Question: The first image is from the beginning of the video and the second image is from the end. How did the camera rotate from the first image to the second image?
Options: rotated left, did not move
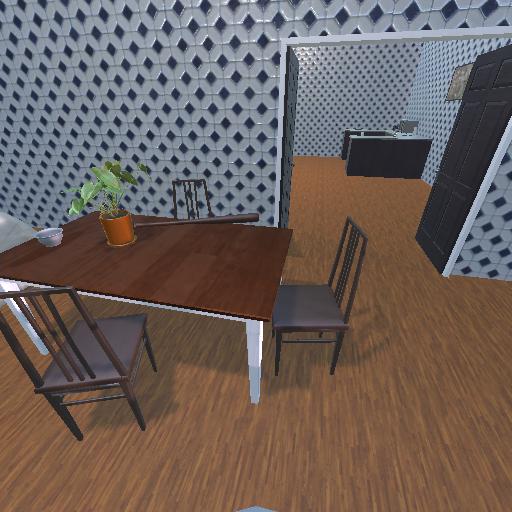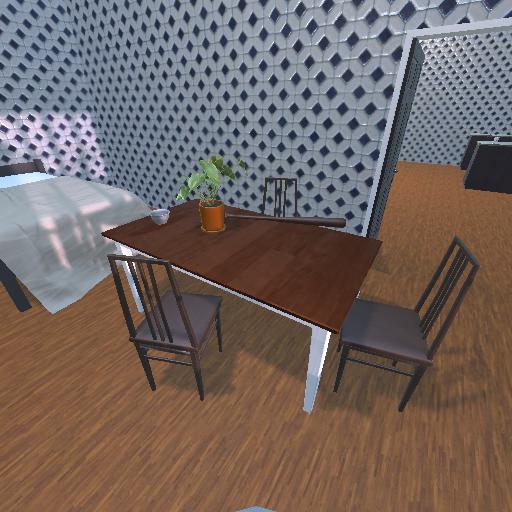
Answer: rotated left